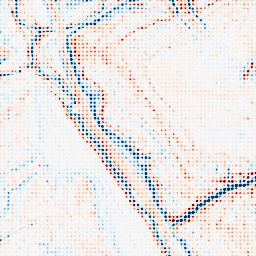
Category: edge_preserving
Decomposition family: bilateral
Decomposition parameters: d: 15
sigma_color: 150
sigma_space: 150
Upsampling method: sinc_hamming
Upsampling parameters: scale: 8
kernel_size: 4
Upsampling scale: 8